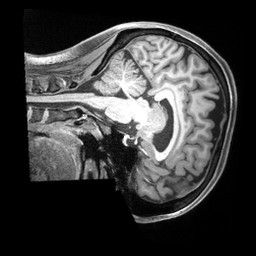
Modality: T1w
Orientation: sagittal
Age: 23
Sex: female
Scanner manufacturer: siemens
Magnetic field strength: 3 T
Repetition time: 2.4 s
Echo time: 0.00226 s